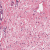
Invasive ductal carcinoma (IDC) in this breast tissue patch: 0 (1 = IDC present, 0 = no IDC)